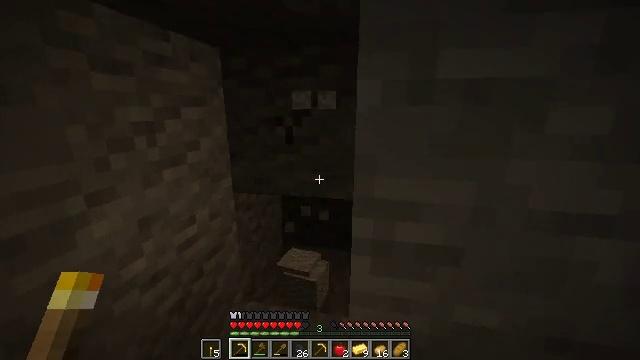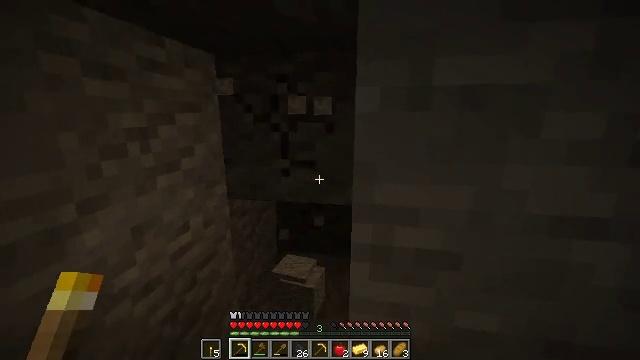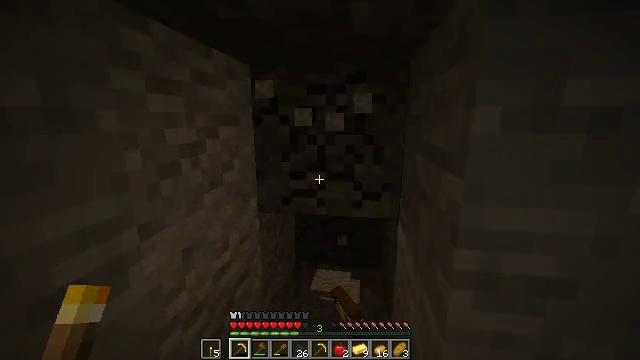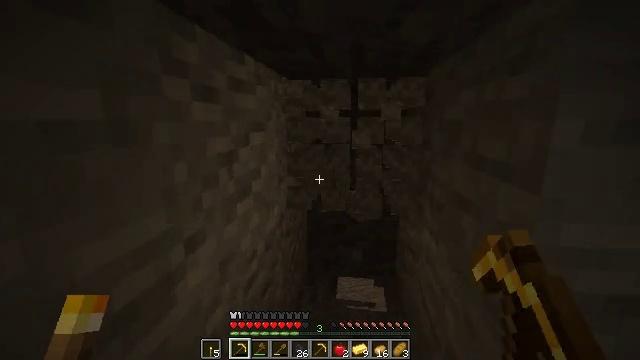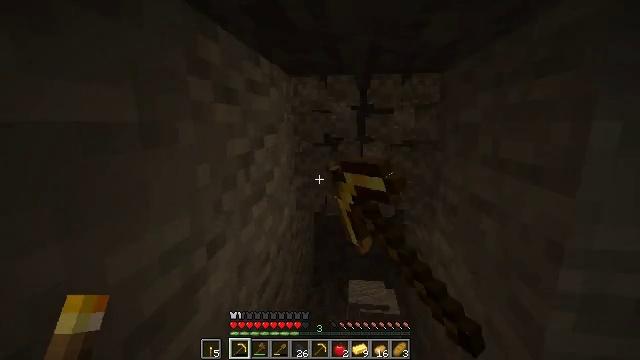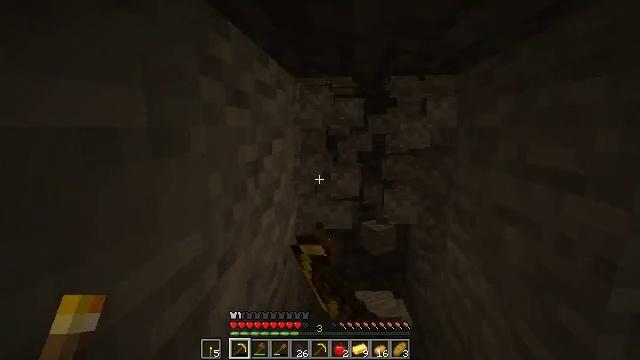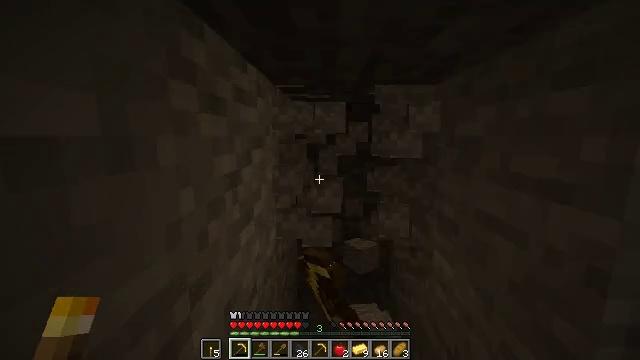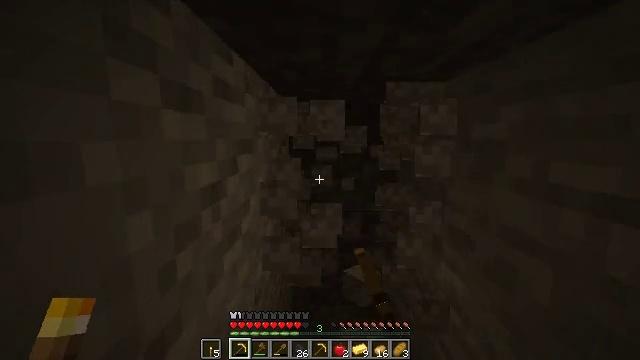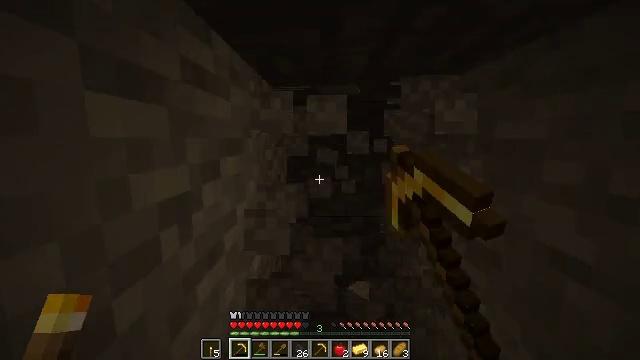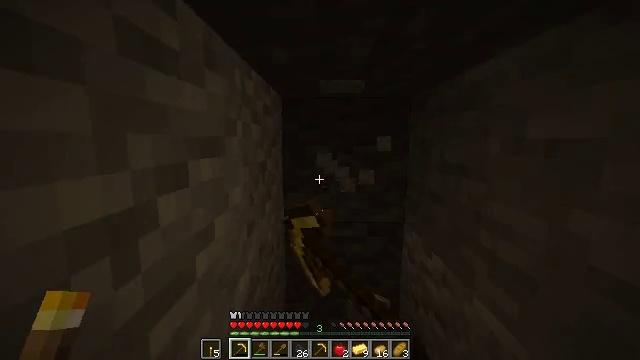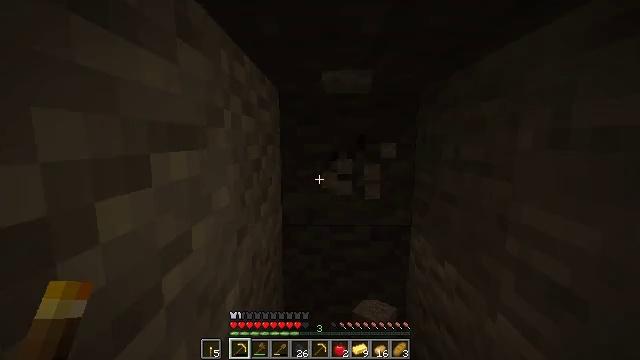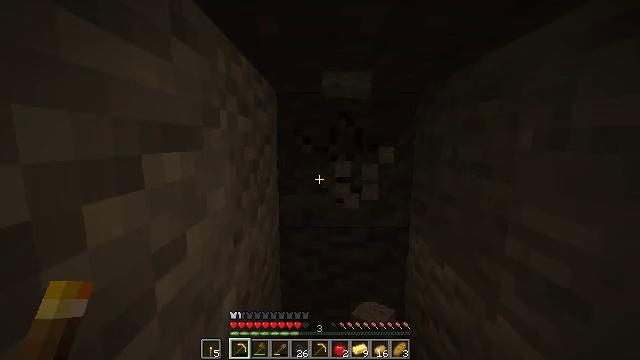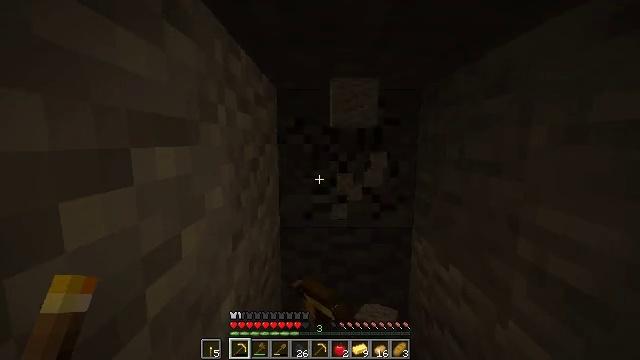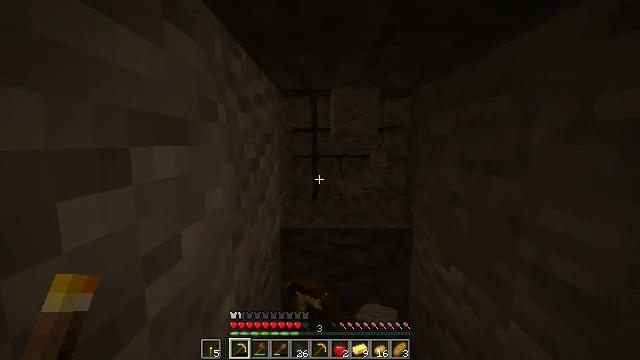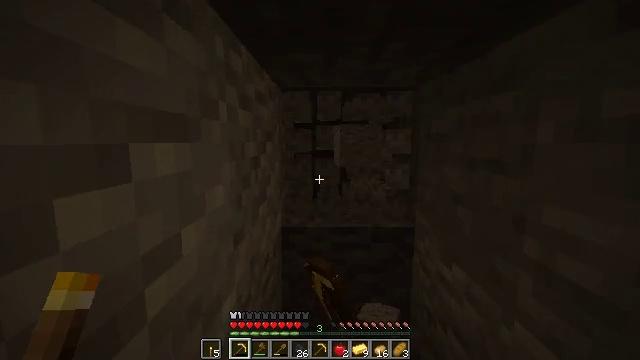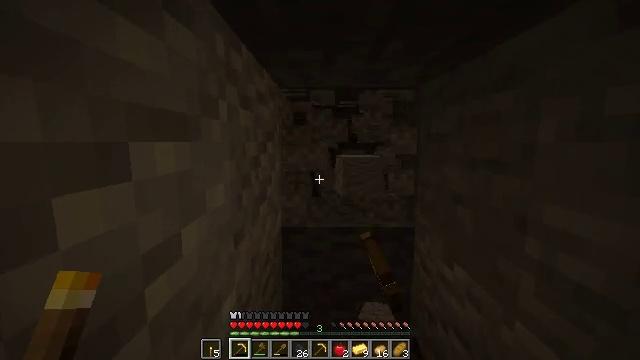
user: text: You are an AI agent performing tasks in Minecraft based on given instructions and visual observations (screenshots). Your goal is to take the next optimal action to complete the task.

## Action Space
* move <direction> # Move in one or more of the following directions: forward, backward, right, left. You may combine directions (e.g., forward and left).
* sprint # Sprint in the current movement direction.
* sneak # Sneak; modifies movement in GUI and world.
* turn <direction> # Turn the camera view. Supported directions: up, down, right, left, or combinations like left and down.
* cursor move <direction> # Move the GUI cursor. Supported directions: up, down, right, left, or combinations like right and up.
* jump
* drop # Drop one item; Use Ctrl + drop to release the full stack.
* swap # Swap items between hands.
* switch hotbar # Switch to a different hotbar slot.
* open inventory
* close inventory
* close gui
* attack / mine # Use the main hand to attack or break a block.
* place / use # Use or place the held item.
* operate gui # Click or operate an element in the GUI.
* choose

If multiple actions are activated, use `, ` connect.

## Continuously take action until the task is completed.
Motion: motion action
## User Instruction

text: Mine the andesite underground.
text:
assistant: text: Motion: move left, turn right and up, attack / mine
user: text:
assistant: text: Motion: move left, turn right and up, attack / mine
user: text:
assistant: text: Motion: move left, attack / mine
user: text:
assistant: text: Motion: attack / mine
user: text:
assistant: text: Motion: move forward, turn right, attack / mine
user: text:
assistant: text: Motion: move forward, turn right and up, attack / mine
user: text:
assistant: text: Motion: move forward, turn right, attack / mine
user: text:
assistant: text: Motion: move forward, attack / mine
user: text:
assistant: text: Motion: attack / mine
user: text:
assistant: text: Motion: attack / mine
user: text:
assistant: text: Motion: attack / mine
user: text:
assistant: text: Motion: attack / mine
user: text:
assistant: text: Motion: attack / mine
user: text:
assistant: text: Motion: attack / mine
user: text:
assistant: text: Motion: attack / mine
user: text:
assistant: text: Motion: attack / mine
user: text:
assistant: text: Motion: turn down, attack / mine
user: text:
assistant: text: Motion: move right, attack / mine
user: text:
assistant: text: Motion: move right, attack / mine
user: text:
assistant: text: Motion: move right, attack / mine
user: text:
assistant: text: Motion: move right, turn down, attack / mine
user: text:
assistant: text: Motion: turn down, attack / mine
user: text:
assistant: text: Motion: turn down, attack / mine
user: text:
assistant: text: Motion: attack / mine
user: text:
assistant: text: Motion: attack / mine
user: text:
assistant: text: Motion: attack / mine
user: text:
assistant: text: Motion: attack / mine
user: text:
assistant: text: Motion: attack / mine
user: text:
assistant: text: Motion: attack / mine
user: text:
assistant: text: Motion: turn down, attack / mine